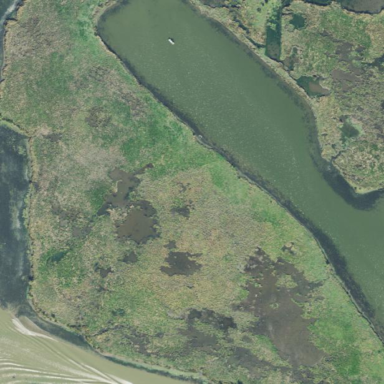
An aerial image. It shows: Wetland area.